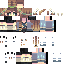
A female human skin with medium skin, wearing brown long hair dressed in a blue hoodie and black pants, featuring a closed mouth.